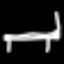
Label: bed